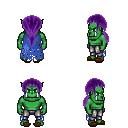
a pixel art fantasy rpg character, male body template, orc, green skin, blue tattered cape, metal pants, purple ponytail hairstyle, brown slippers, four views (front, back, left, right), 2x2 character sprite sheet, small pixel art, hard edges, no anti-aliasing